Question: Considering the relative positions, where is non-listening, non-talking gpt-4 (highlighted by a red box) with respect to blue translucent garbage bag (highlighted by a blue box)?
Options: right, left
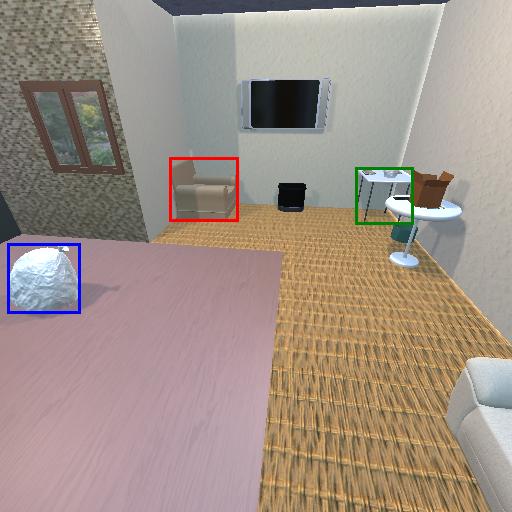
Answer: right